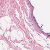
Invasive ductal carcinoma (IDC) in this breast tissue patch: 0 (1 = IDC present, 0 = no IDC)